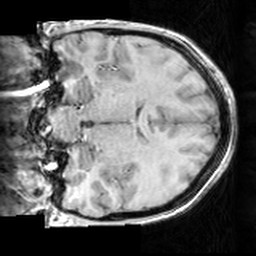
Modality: T1w
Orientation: coronal
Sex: female
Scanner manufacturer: siemens
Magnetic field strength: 3 T
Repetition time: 1.63 s
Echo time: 0.00311 s